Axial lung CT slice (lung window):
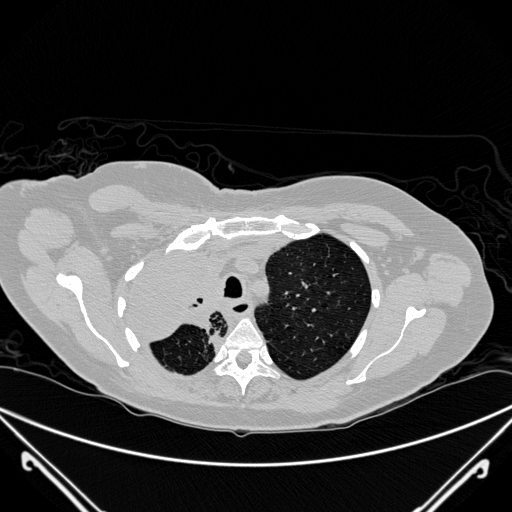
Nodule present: no